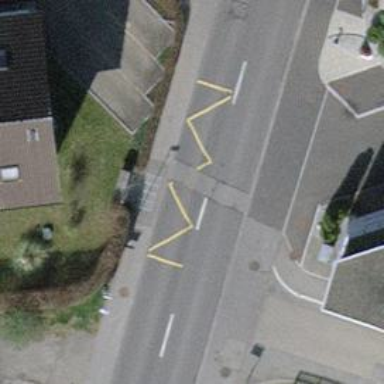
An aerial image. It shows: Bus stop with stop position for public transport.